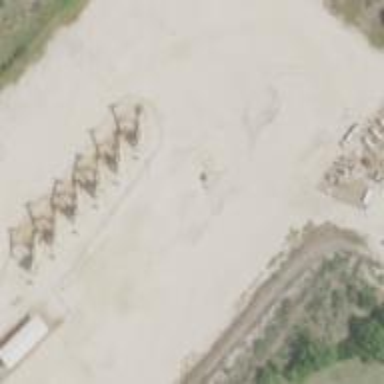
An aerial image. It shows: Petroleum well.